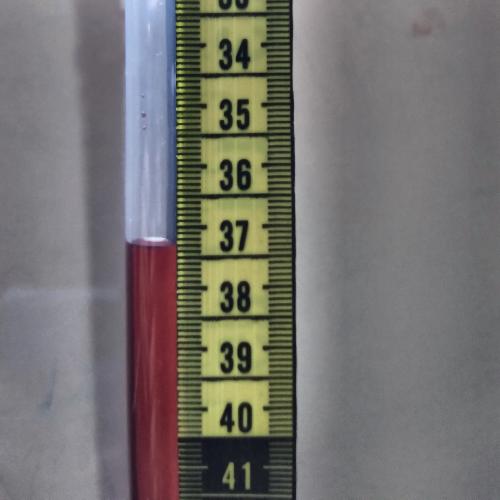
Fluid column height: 37.3 cm